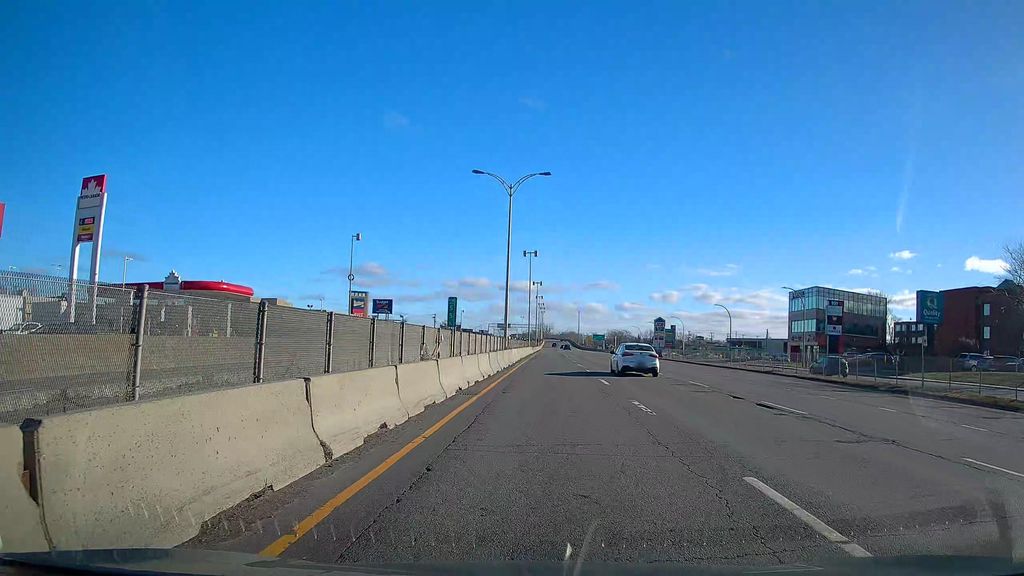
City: montreal